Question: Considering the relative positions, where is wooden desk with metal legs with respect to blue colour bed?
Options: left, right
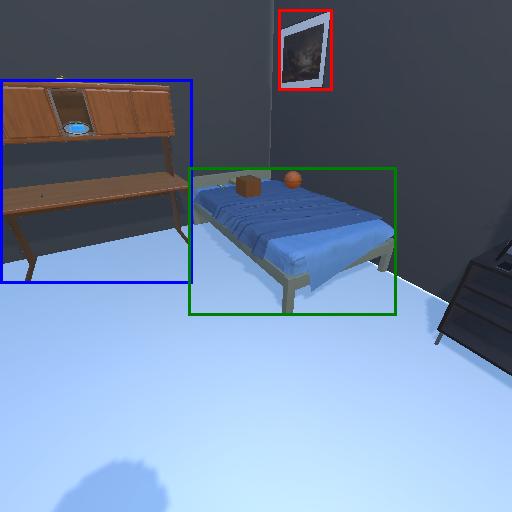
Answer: left